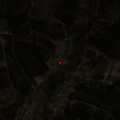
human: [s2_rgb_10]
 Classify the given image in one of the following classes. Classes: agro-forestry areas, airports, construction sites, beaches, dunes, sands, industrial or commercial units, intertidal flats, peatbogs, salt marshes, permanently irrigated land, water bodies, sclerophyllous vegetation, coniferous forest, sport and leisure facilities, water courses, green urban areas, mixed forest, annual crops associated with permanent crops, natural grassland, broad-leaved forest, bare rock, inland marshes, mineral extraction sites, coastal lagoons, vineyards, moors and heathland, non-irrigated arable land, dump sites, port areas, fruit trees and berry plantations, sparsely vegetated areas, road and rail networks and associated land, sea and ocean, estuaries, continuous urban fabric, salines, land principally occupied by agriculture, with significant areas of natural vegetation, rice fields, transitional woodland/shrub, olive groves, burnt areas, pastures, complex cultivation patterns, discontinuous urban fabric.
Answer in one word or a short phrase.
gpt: non-irrigated arable land, mixed forest